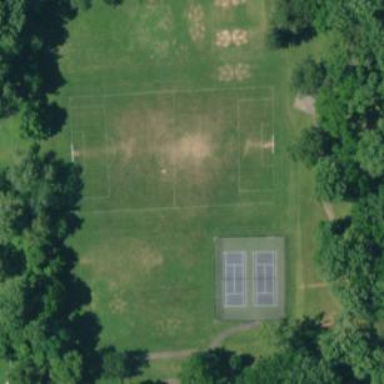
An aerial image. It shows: Park.